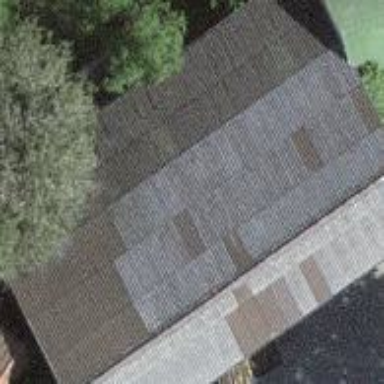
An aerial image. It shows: Shed.